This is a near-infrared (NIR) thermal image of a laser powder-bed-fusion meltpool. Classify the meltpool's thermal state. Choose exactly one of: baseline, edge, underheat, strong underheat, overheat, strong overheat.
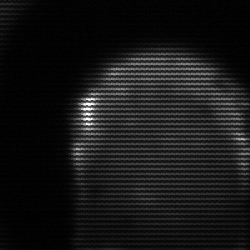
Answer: edge